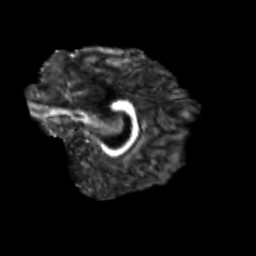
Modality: FA
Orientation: sagittal
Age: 23
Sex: female
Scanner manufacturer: siemens
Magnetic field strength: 3 T
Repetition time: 3.5 s
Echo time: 0.113 s